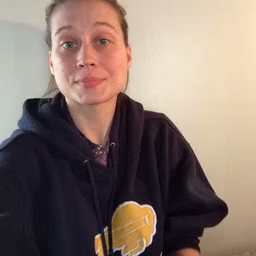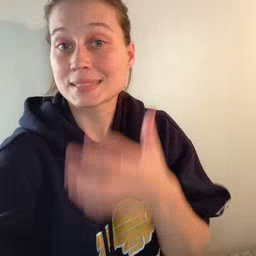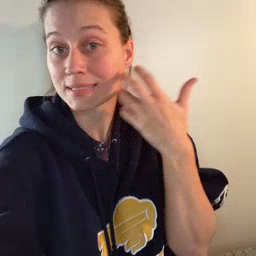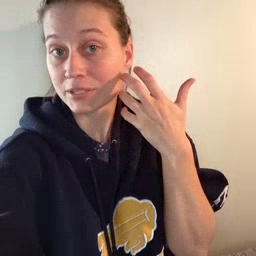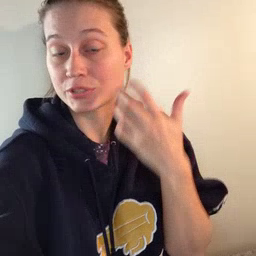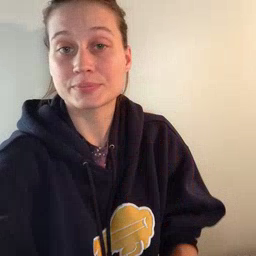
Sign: tiger